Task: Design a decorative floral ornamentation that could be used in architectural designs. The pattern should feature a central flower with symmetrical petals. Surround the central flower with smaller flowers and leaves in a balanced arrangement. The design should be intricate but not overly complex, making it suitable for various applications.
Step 136:
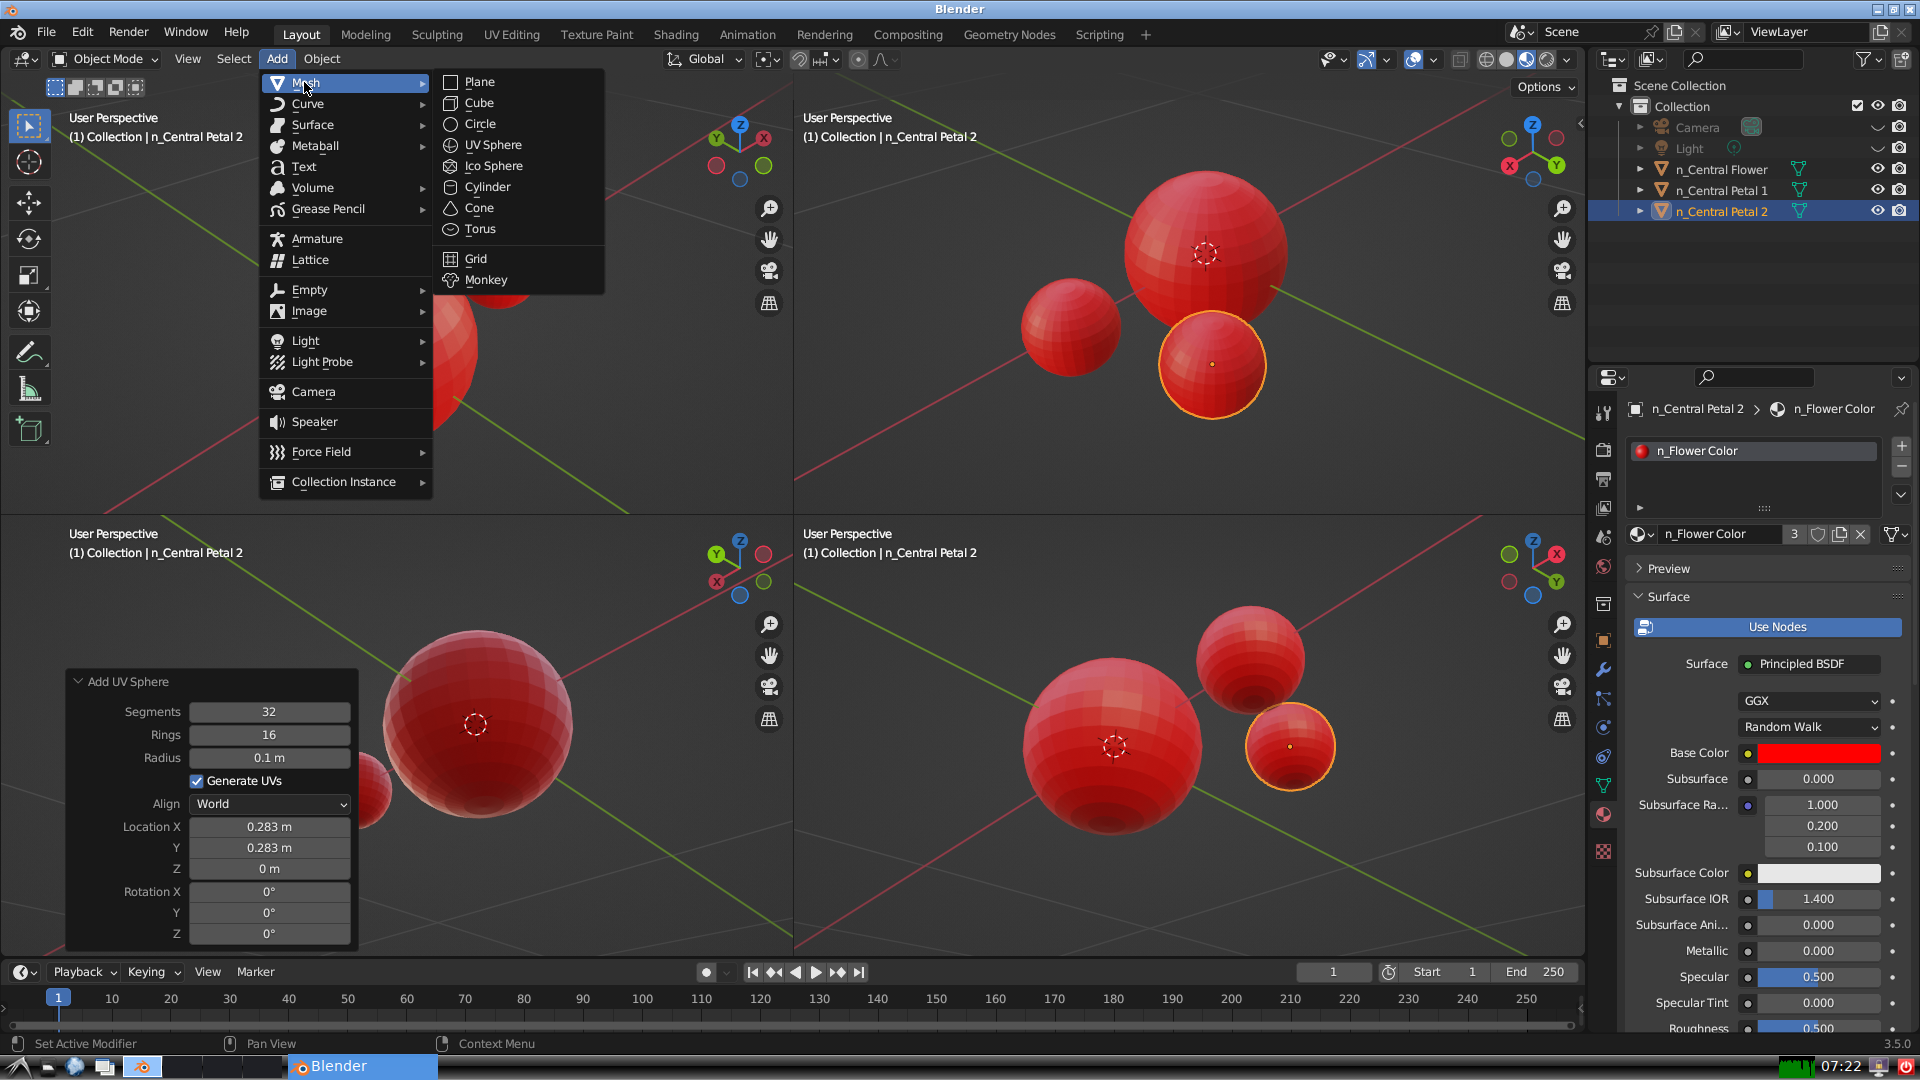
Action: {"mouse_move": [499, 144]}